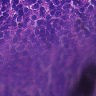
Metastatic tissue present: no